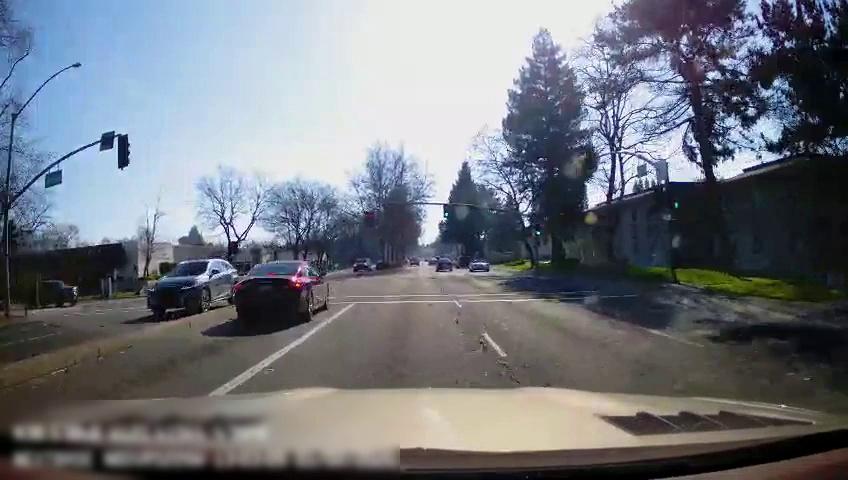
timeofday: Day
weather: Sunny
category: Drivable Space
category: Vehicles | Car
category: Vehicles | SUV
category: Vehicles | Car
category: Vehicles | SUV
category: Vehicles | Car
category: Vehicles | Car
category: Vehicles | Truck
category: Lanes | Current Lane
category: Lanes | Current Lane
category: Lanes | Current Lane
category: Traffic | Lights
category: Traffic | Lights
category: Traffic | Lights